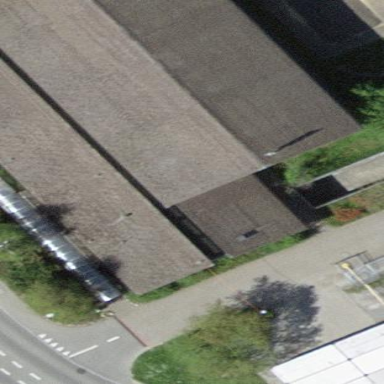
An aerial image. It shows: School building.